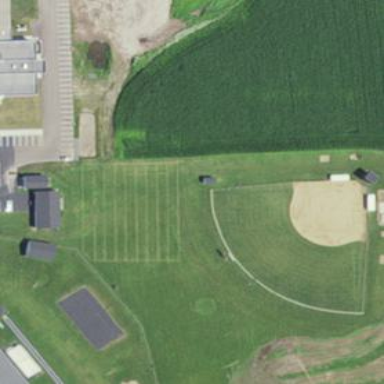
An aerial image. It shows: Baseball pitch for leisure and sports activities.